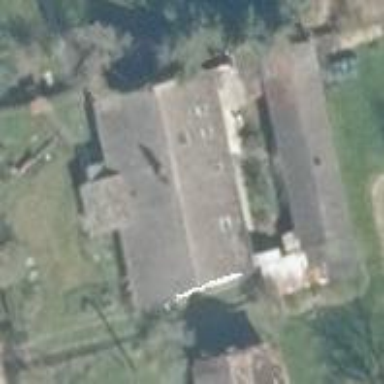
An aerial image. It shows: Gabled building.